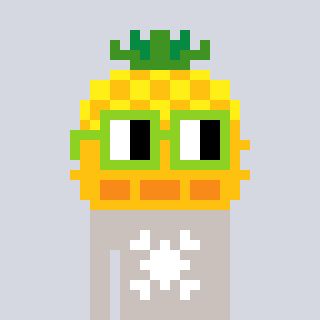
a pixel art character with square light green glasses, a pineapple-shaped head and a foggrey-colored body on a cool background